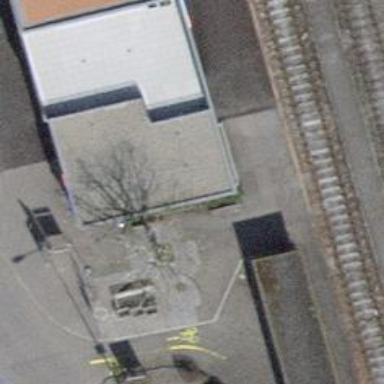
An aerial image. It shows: Bench.